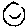
Label: smiley face